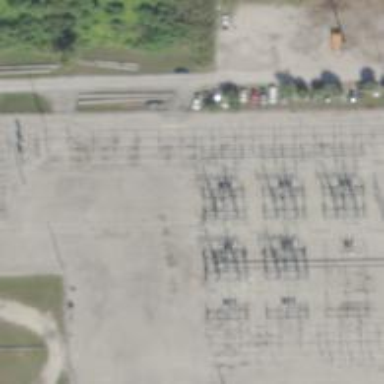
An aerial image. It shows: Switch used for power control.